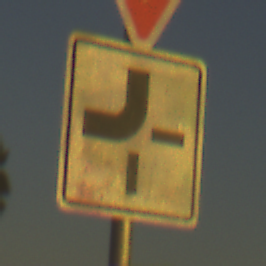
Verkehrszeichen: VerlaufVorfahrtsstrasse2
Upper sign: VorfahrtGewaehren
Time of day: SunriseSunset
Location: Outdoor (RoadRail)
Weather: PartlyCloudy
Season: NotSpecified
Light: Natural